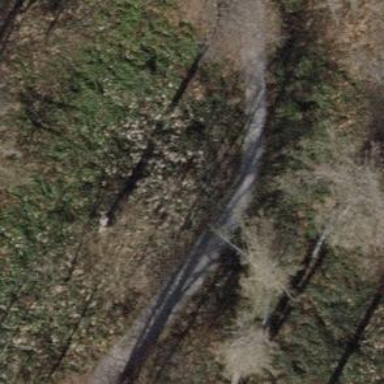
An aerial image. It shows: Ground path.